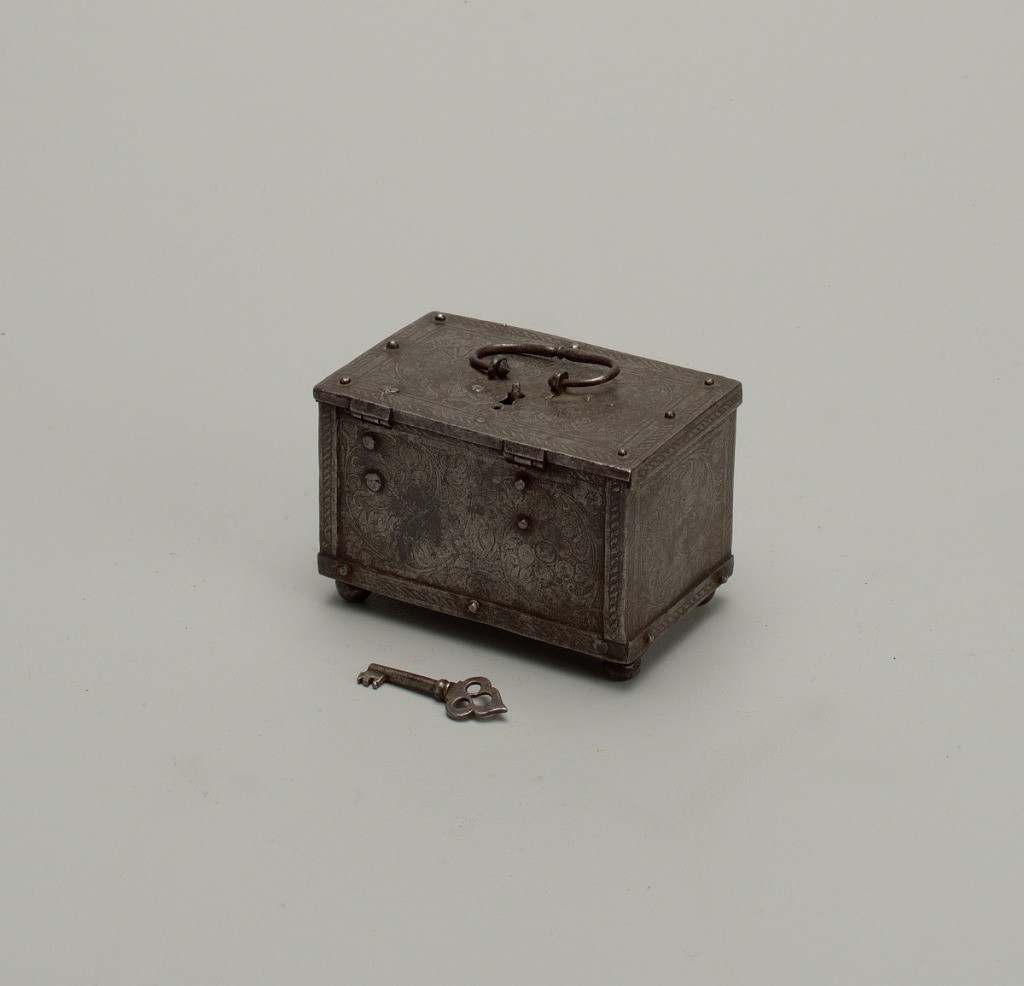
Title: Strong box and key
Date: probably 16th century
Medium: Steel, engraved
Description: Rectangular box with engraved decoration of floral scrolls; lock with key on top